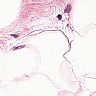
Metastatic tissue present: no